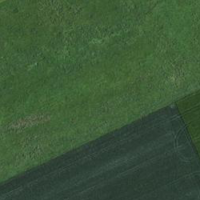
EUNIS habitat code: 56
Species observed at this site:
Tussilago farfara